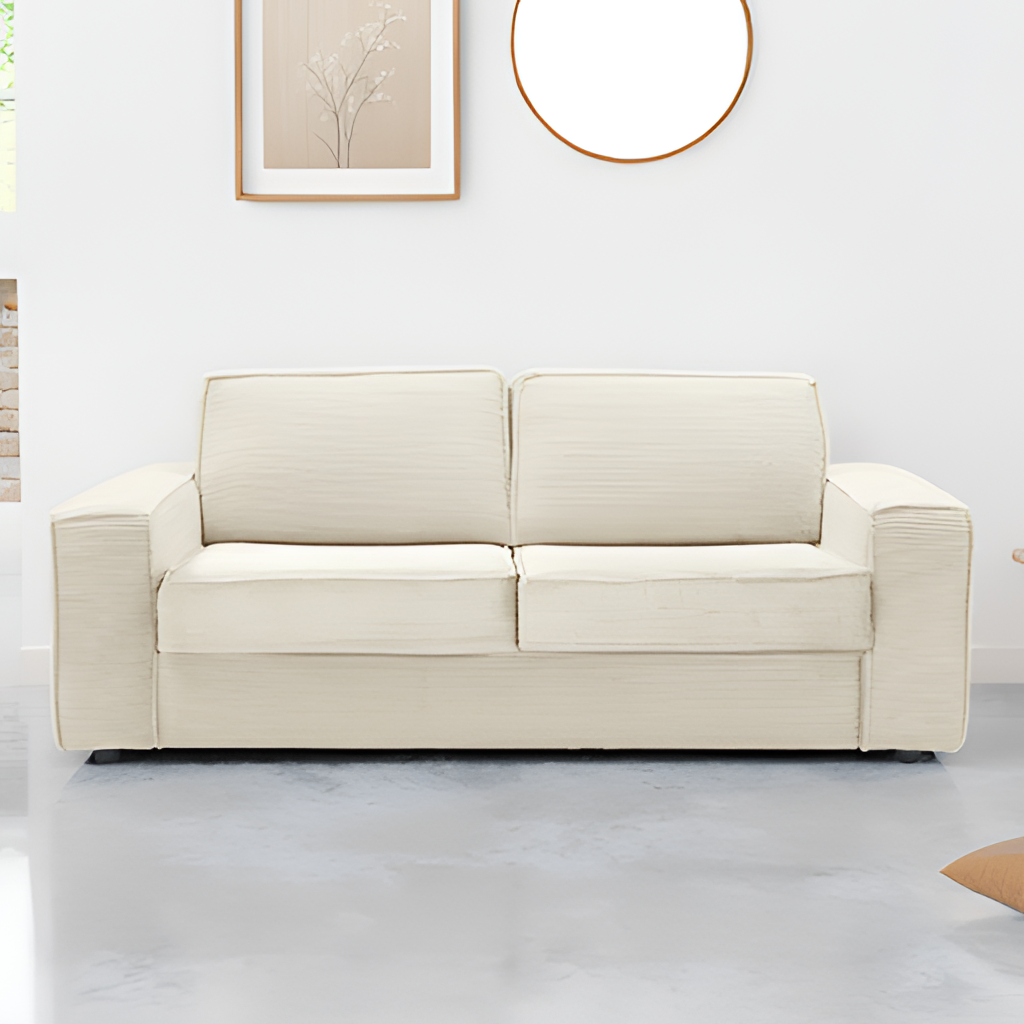
fabric sofa, living room, minimalist, concrete flooring, with smooth pattern, white paint wallpaper, with solid pattern